Aerial crown-view tile of a tropical tree (Barro Colorado Island, Panama), acquired 20250317:
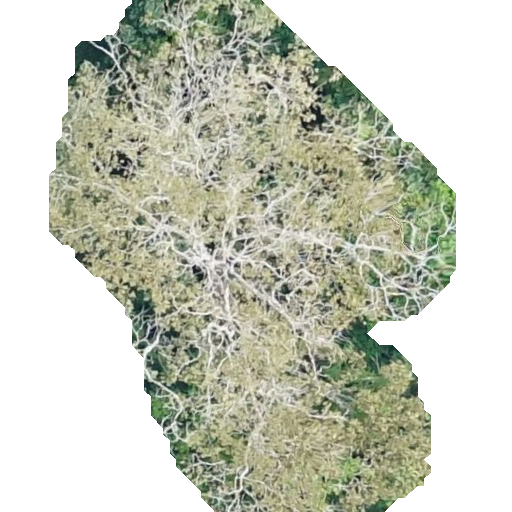
Species: Dipteryx oleifera
GBIF accepted scientific name: Dipteryx oleifera
Crown area: 232.113 m²